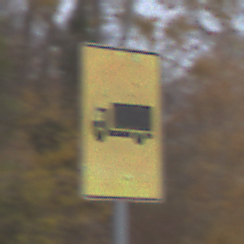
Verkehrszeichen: KFZZulaessigeGesamtmasse3Komma5TOhnePfeilsymbol
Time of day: MorningAfternoon
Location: Outdoor (Nature)
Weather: Overcast
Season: NotSpecified
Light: Natural